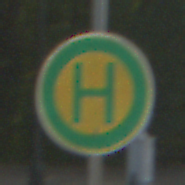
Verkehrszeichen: Haltestelle
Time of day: MorningAfternoon
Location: Outdoor (Suburban)
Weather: Clear
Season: NotSpecified
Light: Natural